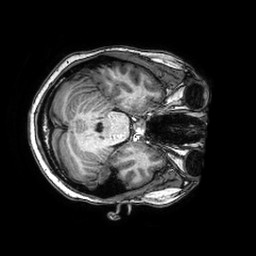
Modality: T1w
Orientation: axial
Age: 41
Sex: female
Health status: healthy